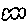
Label: cloud